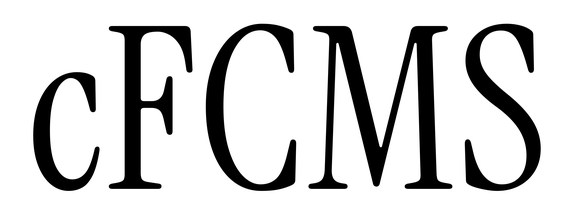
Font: InstrumentSerif-Regular